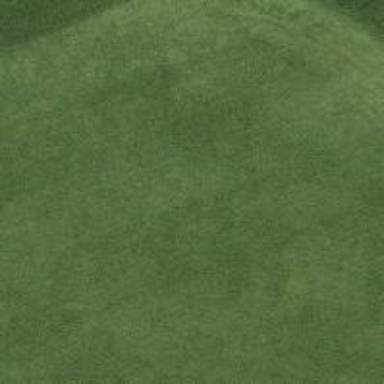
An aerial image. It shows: Golf hole.